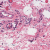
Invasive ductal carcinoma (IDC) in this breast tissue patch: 0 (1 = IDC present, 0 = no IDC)